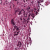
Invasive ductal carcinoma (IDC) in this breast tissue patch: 0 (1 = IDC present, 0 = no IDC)